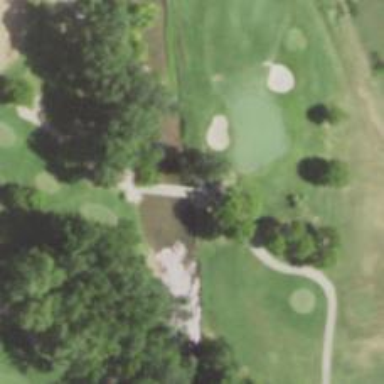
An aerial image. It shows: Path bridge over golf course.